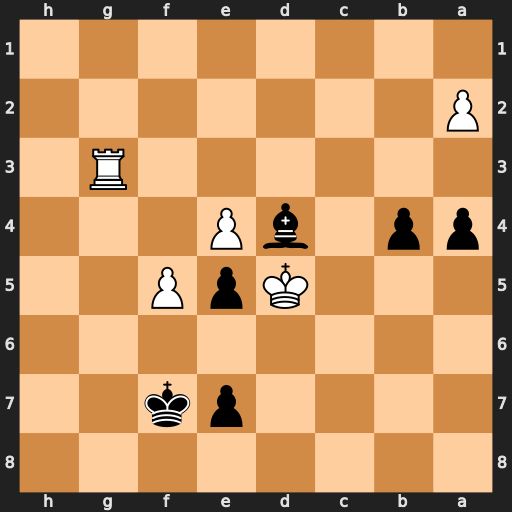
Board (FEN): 8/4pk2/8/3KpP2/pp1bP3/6R1/P7/8
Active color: b
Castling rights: -
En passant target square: -
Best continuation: b3 axb3 a3 b4 a2